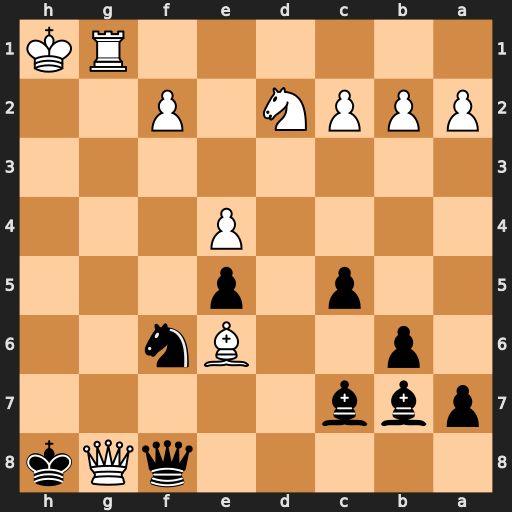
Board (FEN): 5qQk/pbb5/1p2Bn2/2p1p3/4P3/8/PPPN1P2/6RK
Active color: b
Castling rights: -
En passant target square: -
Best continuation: Nxg8 Rxg8+ Qxg8 Bxg8 Kxg8